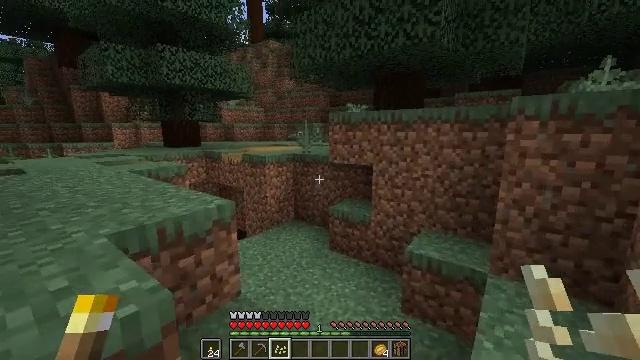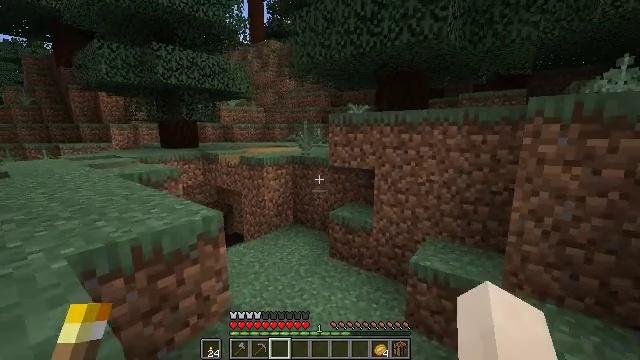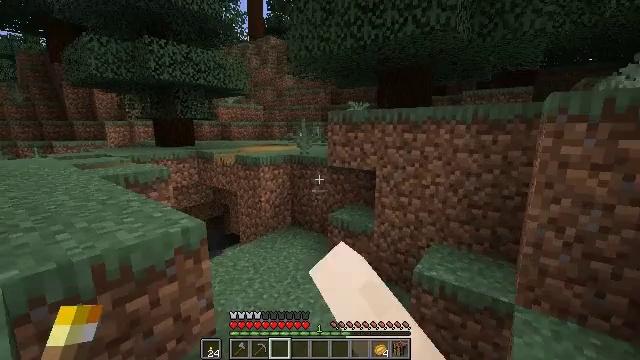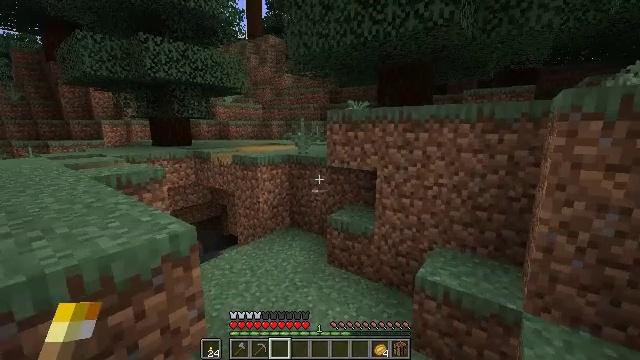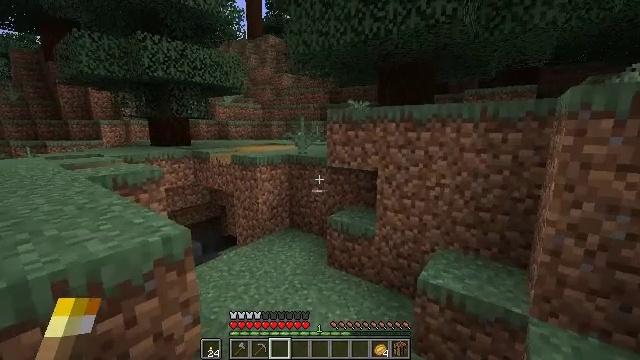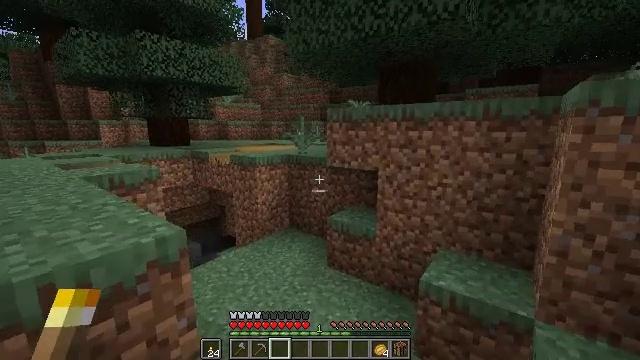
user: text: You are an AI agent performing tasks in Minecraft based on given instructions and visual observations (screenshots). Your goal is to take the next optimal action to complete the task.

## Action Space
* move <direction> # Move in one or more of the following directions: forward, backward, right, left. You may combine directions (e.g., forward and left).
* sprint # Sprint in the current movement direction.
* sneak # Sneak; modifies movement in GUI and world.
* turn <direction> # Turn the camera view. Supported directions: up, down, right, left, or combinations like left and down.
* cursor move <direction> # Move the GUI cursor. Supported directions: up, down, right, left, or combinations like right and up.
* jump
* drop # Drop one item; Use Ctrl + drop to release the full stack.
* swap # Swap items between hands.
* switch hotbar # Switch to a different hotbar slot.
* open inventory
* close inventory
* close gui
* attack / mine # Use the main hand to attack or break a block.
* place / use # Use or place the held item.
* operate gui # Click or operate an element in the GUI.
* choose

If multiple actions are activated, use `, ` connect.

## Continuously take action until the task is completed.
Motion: motion action
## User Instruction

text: Remove pumpkin seeds from the inventory.
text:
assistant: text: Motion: move forward, drop
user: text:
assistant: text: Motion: move forward, drop
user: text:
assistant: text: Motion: no_op
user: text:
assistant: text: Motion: no_op
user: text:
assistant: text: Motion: no_op
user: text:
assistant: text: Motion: no_op